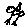
Label: bird